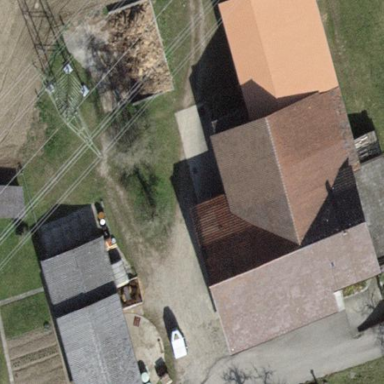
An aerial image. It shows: Farmyard in rural farm setting.